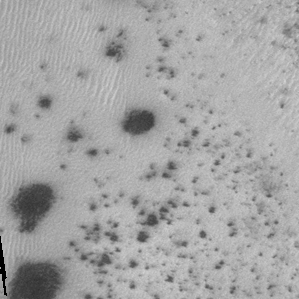
Label: frost